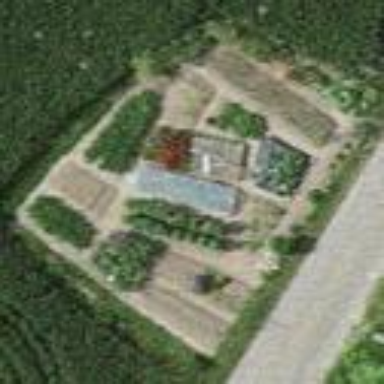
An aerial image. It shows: Garden that is leisure land.